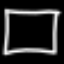
Label: square